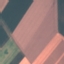
Label: AnnualCrop